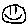
Label: smiley face